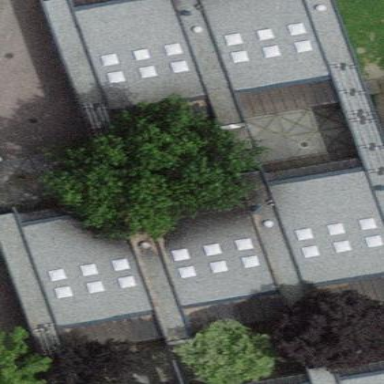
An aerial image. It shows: School building.